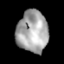
Tissue: lung
Cell type: Epithelial cells
Senescence score: 0.1551
Nuclear area (px): 1273
Mean DAPI intensity: 166.471